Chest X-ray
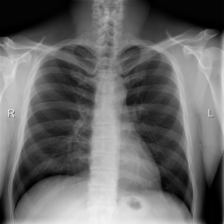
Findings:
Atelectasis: negative
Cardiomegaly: negative
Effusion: negative
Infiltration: positive
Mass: negative
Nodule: negative
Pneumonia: negative
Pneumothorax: negative
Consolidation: negative
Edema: negative
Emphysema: negative
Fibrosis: negative
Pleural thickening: negative
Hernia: negative